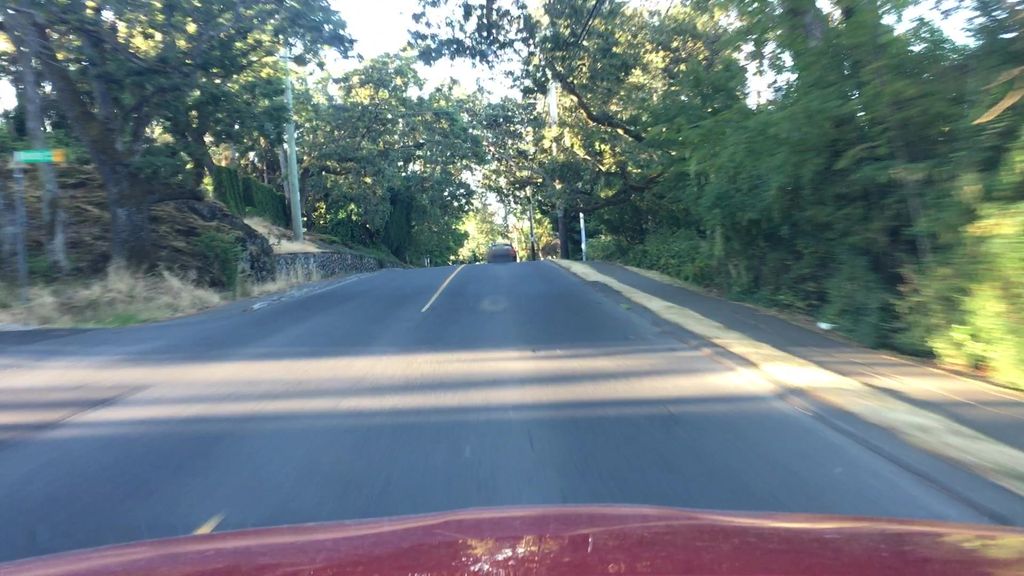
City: victoria